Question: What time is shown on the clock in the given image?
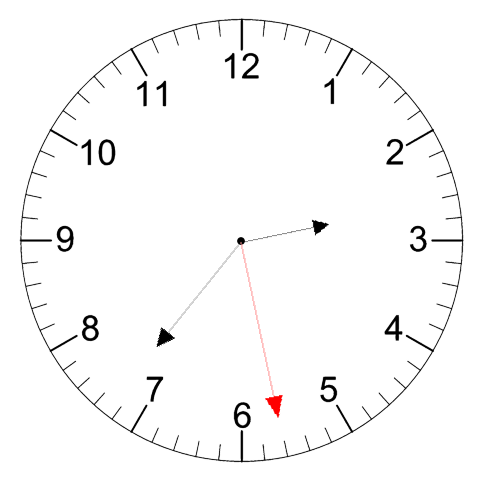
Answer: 02:36:28